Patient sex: M
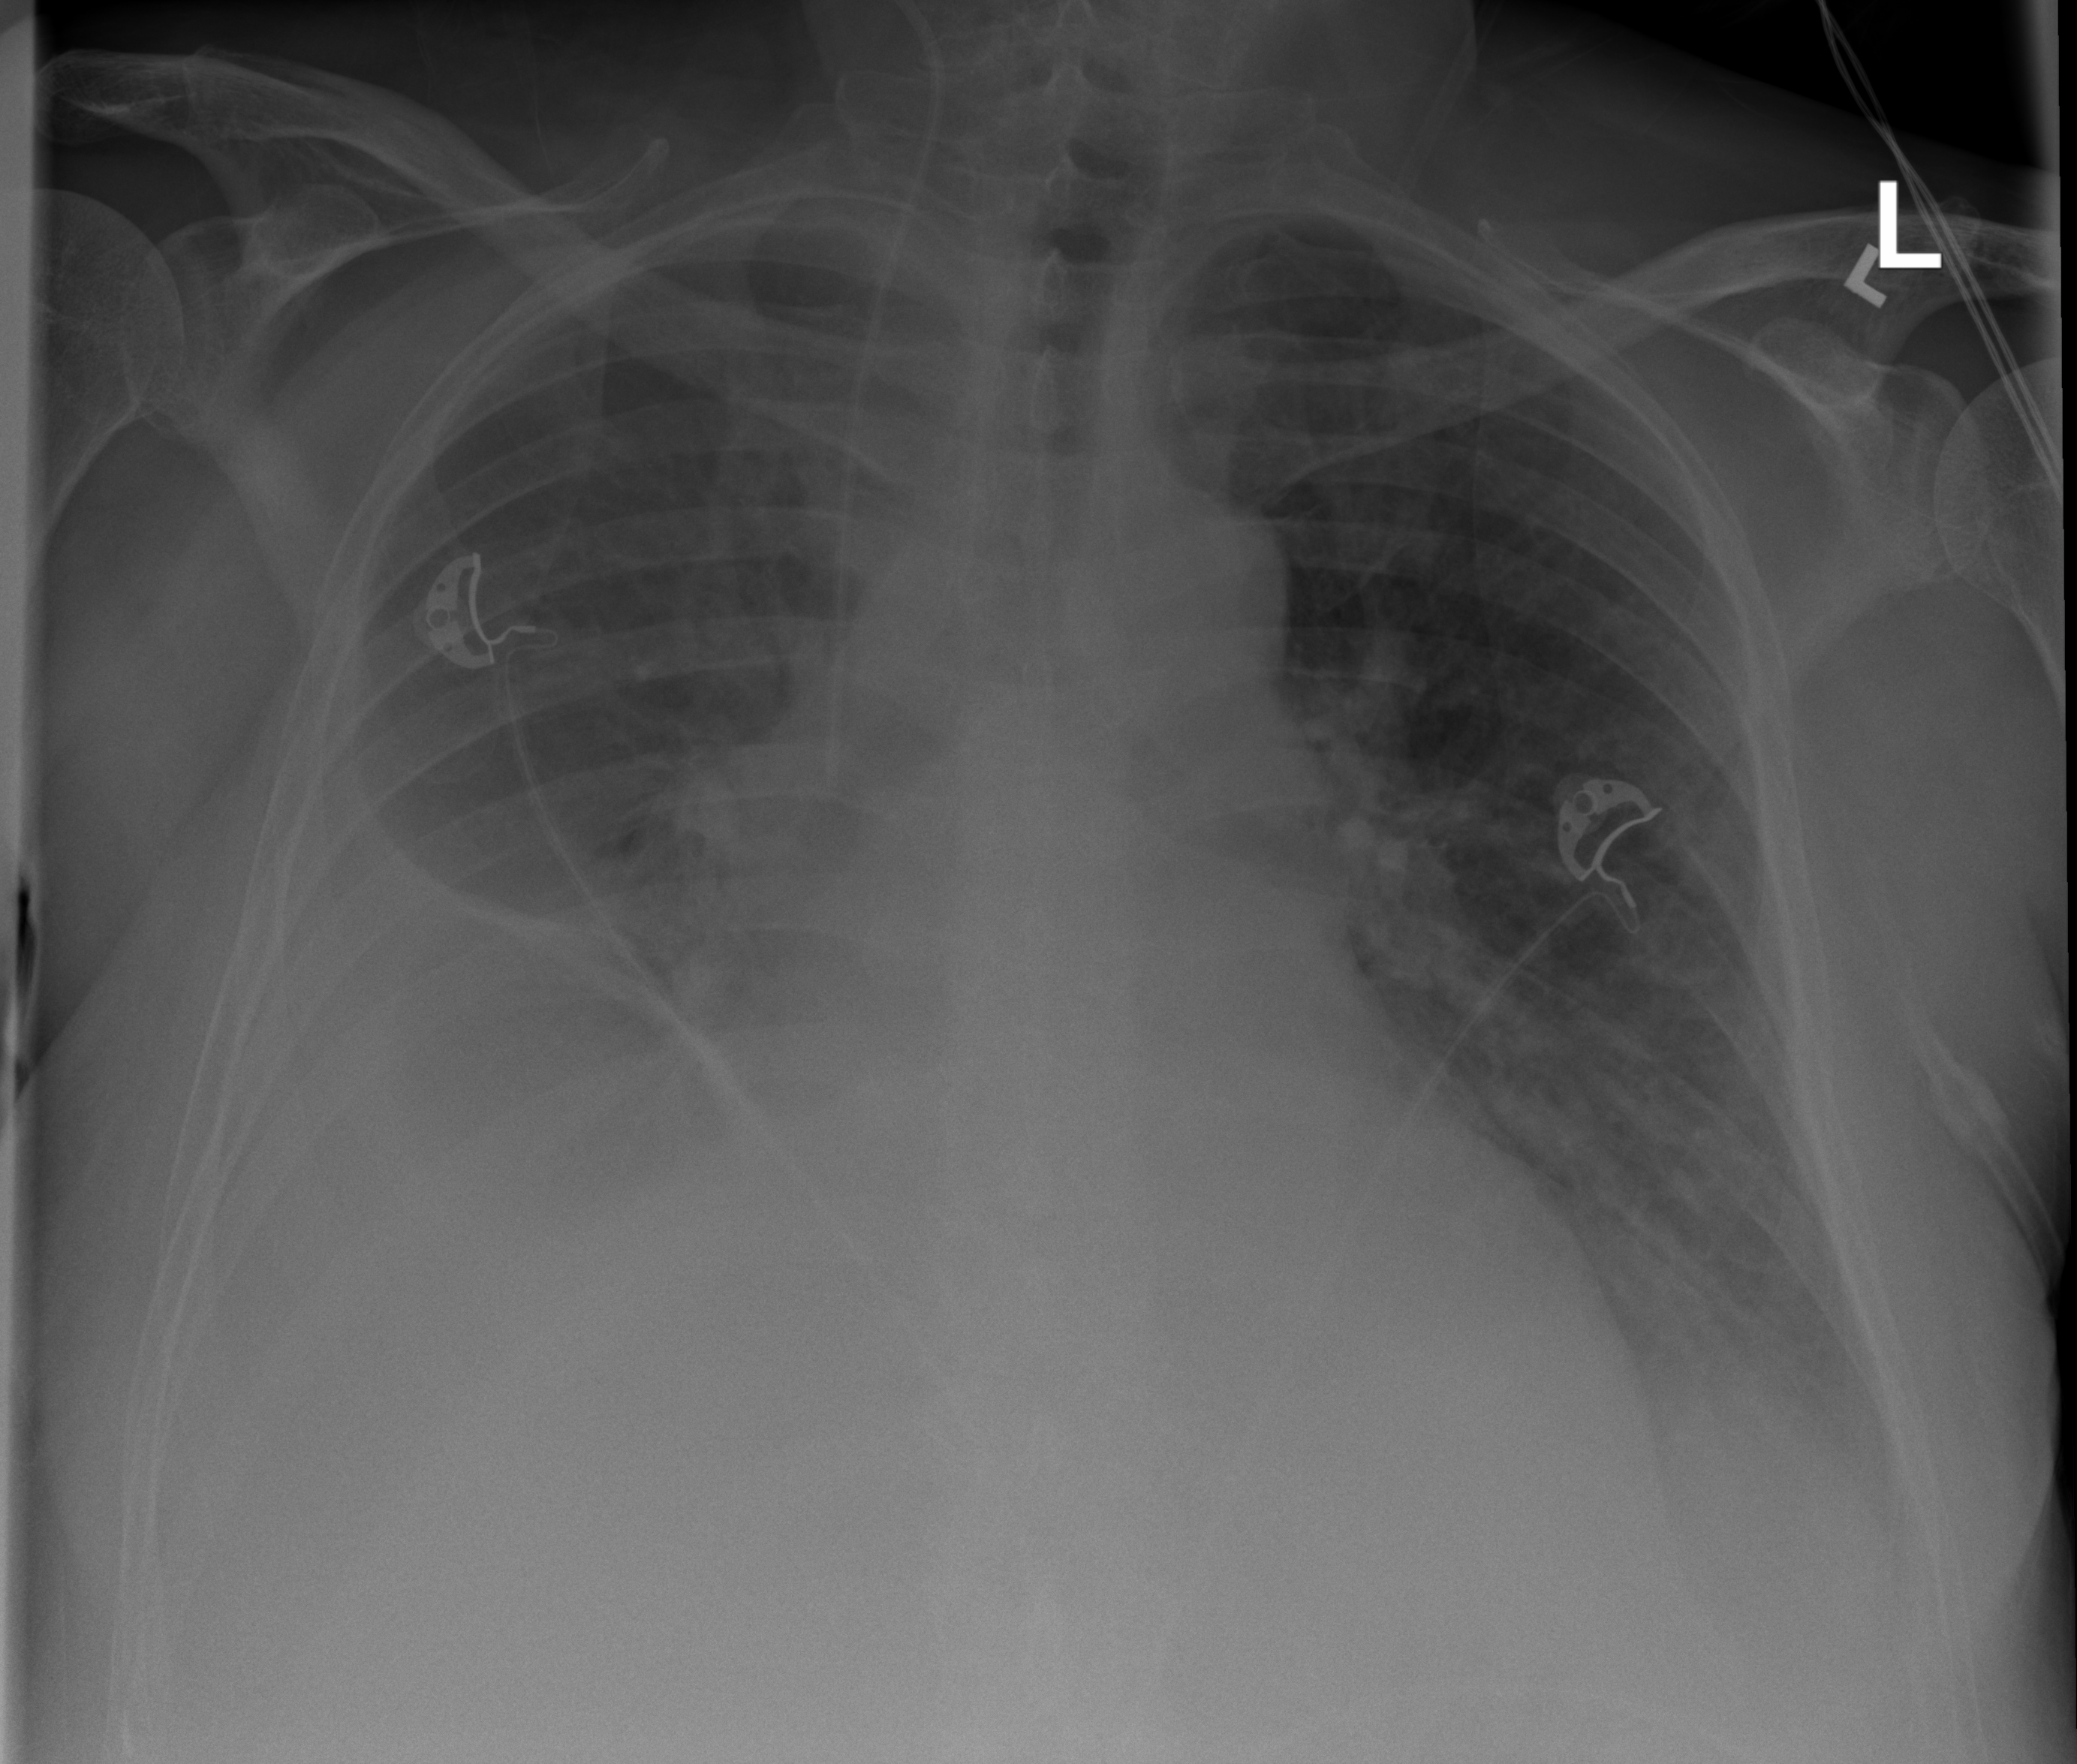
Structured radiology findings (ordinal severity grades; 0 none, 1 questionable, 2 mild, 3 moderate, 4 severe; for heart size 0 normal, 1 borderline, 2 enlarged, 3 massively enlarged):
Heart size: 1
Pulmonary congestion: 2
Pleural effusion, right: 3
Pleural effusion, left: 2
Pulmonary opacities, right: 0
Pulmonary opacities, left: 0
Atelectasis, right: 3
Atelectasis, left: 1